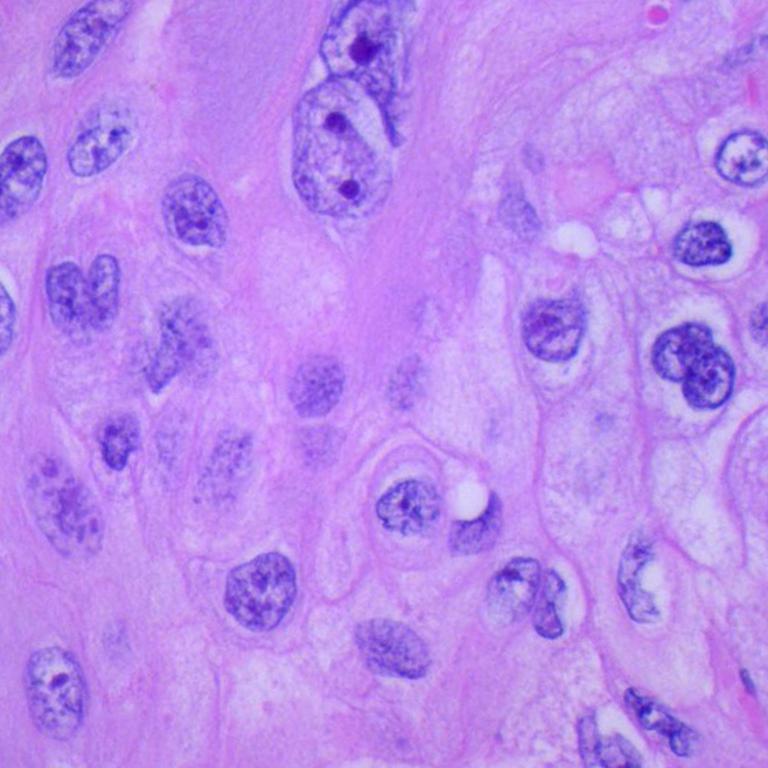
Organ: lung
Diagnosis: squamous carcinomas